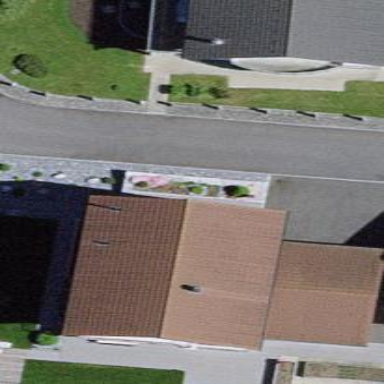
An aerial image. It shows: Building with gabled roof made of roof tiles.